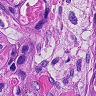
Metastatic tissue present: yes